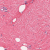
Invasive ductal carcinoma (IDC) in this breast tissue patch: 0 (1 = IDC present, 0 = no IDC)